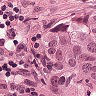
Metastatic tissue present: yes